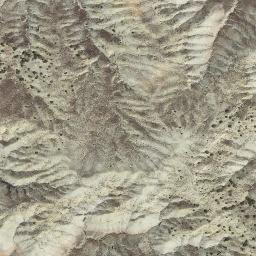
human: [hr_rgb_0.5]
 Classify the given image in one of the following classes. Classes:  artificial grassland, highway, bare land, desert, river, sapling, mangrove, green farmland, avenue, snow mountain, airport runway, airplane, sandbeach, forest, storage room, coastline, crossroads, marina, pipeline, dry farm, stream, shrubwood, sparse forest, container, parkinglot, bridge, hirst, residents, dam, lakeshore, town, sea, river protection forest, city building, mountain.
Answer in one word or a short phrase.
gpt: mountain